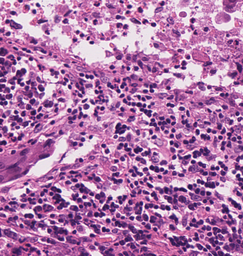
Tumor epithelial tissue: yes
Tumor-associated stroma tissue: yes
Normal tissue: no